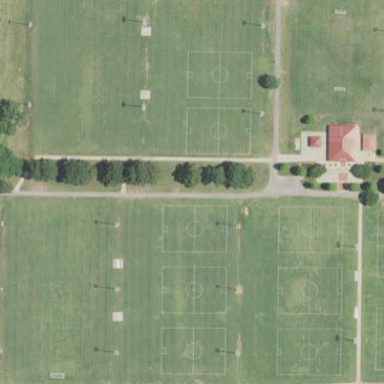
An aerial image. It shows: Soccer pitch designated for leisure and sports activities.